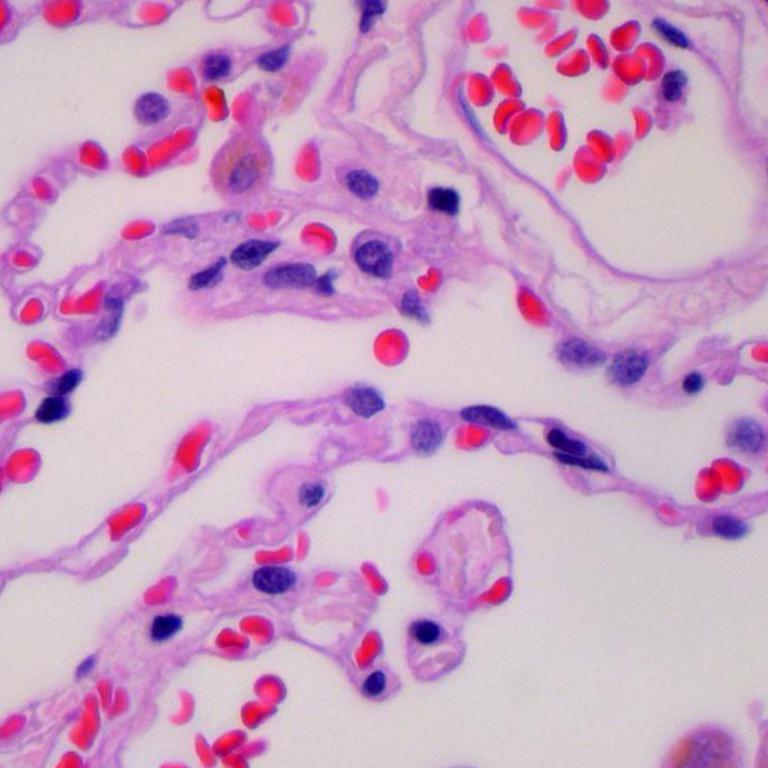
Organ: lung
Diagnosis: benign